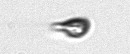
Label: Cryptophyta